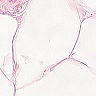
Metastatic tissue present: no